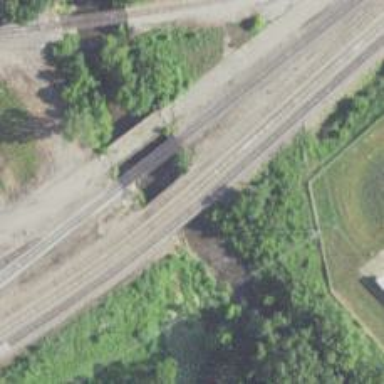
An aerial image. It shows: Railway bridge over siding rail track.